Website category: jobs
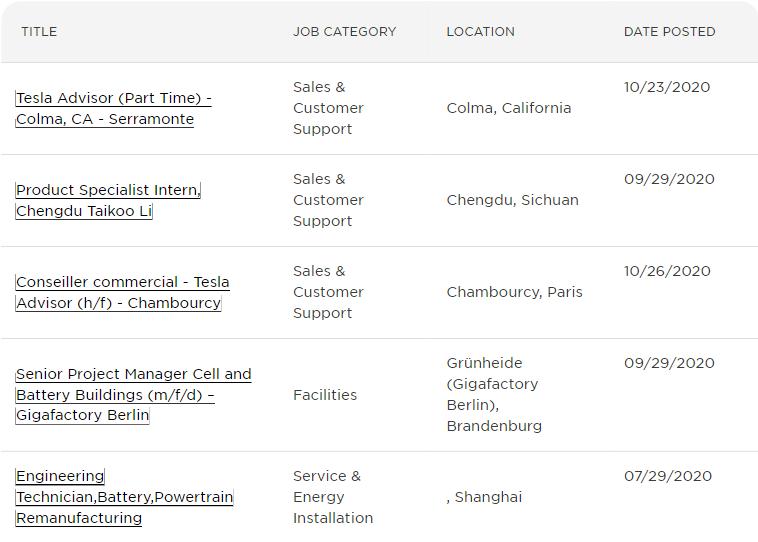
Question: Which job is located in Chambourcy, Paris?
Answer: Conseiller commercial - Tesla Advisor (h/f) - Chambourcy

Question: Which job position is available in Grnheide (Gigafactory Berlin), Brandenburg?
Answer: Senior Project Manager Cell and Battery Buildings (m/f/d) Gigafactory Berlin

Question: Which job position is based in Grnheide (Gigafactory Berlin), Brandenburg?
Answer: Senior Project Manager Cell and Battery Buildings (m/f/d) Gigafactory Berlin

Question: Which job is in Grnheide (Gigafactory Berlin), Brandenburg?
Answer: Senior Project Manager Cell and Battery Buildings (m/f/d) Gigafactory Berlin

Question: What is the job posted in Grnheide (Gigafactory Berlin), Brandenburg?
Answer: Senior Project Manager Cell and Battery Buildings (m/f/d) Gigafactory Berlin

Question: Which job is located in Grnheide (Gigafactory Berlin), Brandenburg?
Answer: Senior Project Manager Cell and Battery Buildings (m/f/d) Gigafactory Berlin

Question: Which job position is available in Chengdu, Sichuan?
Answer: Product Specialist Intern, Chengdu Taikoo Li

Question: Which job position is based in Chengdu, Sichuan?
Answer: Product Specialist Intern, Chengdu Taikoo Li

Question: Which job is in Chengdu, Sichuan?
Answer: Product Specialist Intern, Chengdu Taikoo Li

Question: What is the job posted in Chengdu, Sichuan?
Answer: Product Specialist Intern, Chengdu Taikoo Li

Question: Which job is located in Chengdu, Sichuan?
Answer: Product Specialist Intern, Chengdu Taikoo Li

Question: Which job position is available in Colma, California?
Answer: Tesla Advisor (Part Time) - Colma, CA - Serramonte

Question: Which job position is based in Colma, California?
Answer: Tesla Advisor (Part Time) - Colma, CA - Serramonte

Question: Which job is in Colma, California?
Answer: Tesla Advisor (Part Time) - Colma, CA - Serramonte

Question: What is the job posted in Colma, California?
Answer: Tesla Advisor (Part Time) - Colma, CA - Serramonte

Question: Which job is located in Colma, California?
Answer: Tesla Advisor (Part Time) - Colma, CA - Serramonte